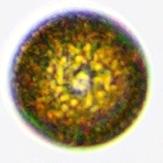
Label: Coscinodiscus